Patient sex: M
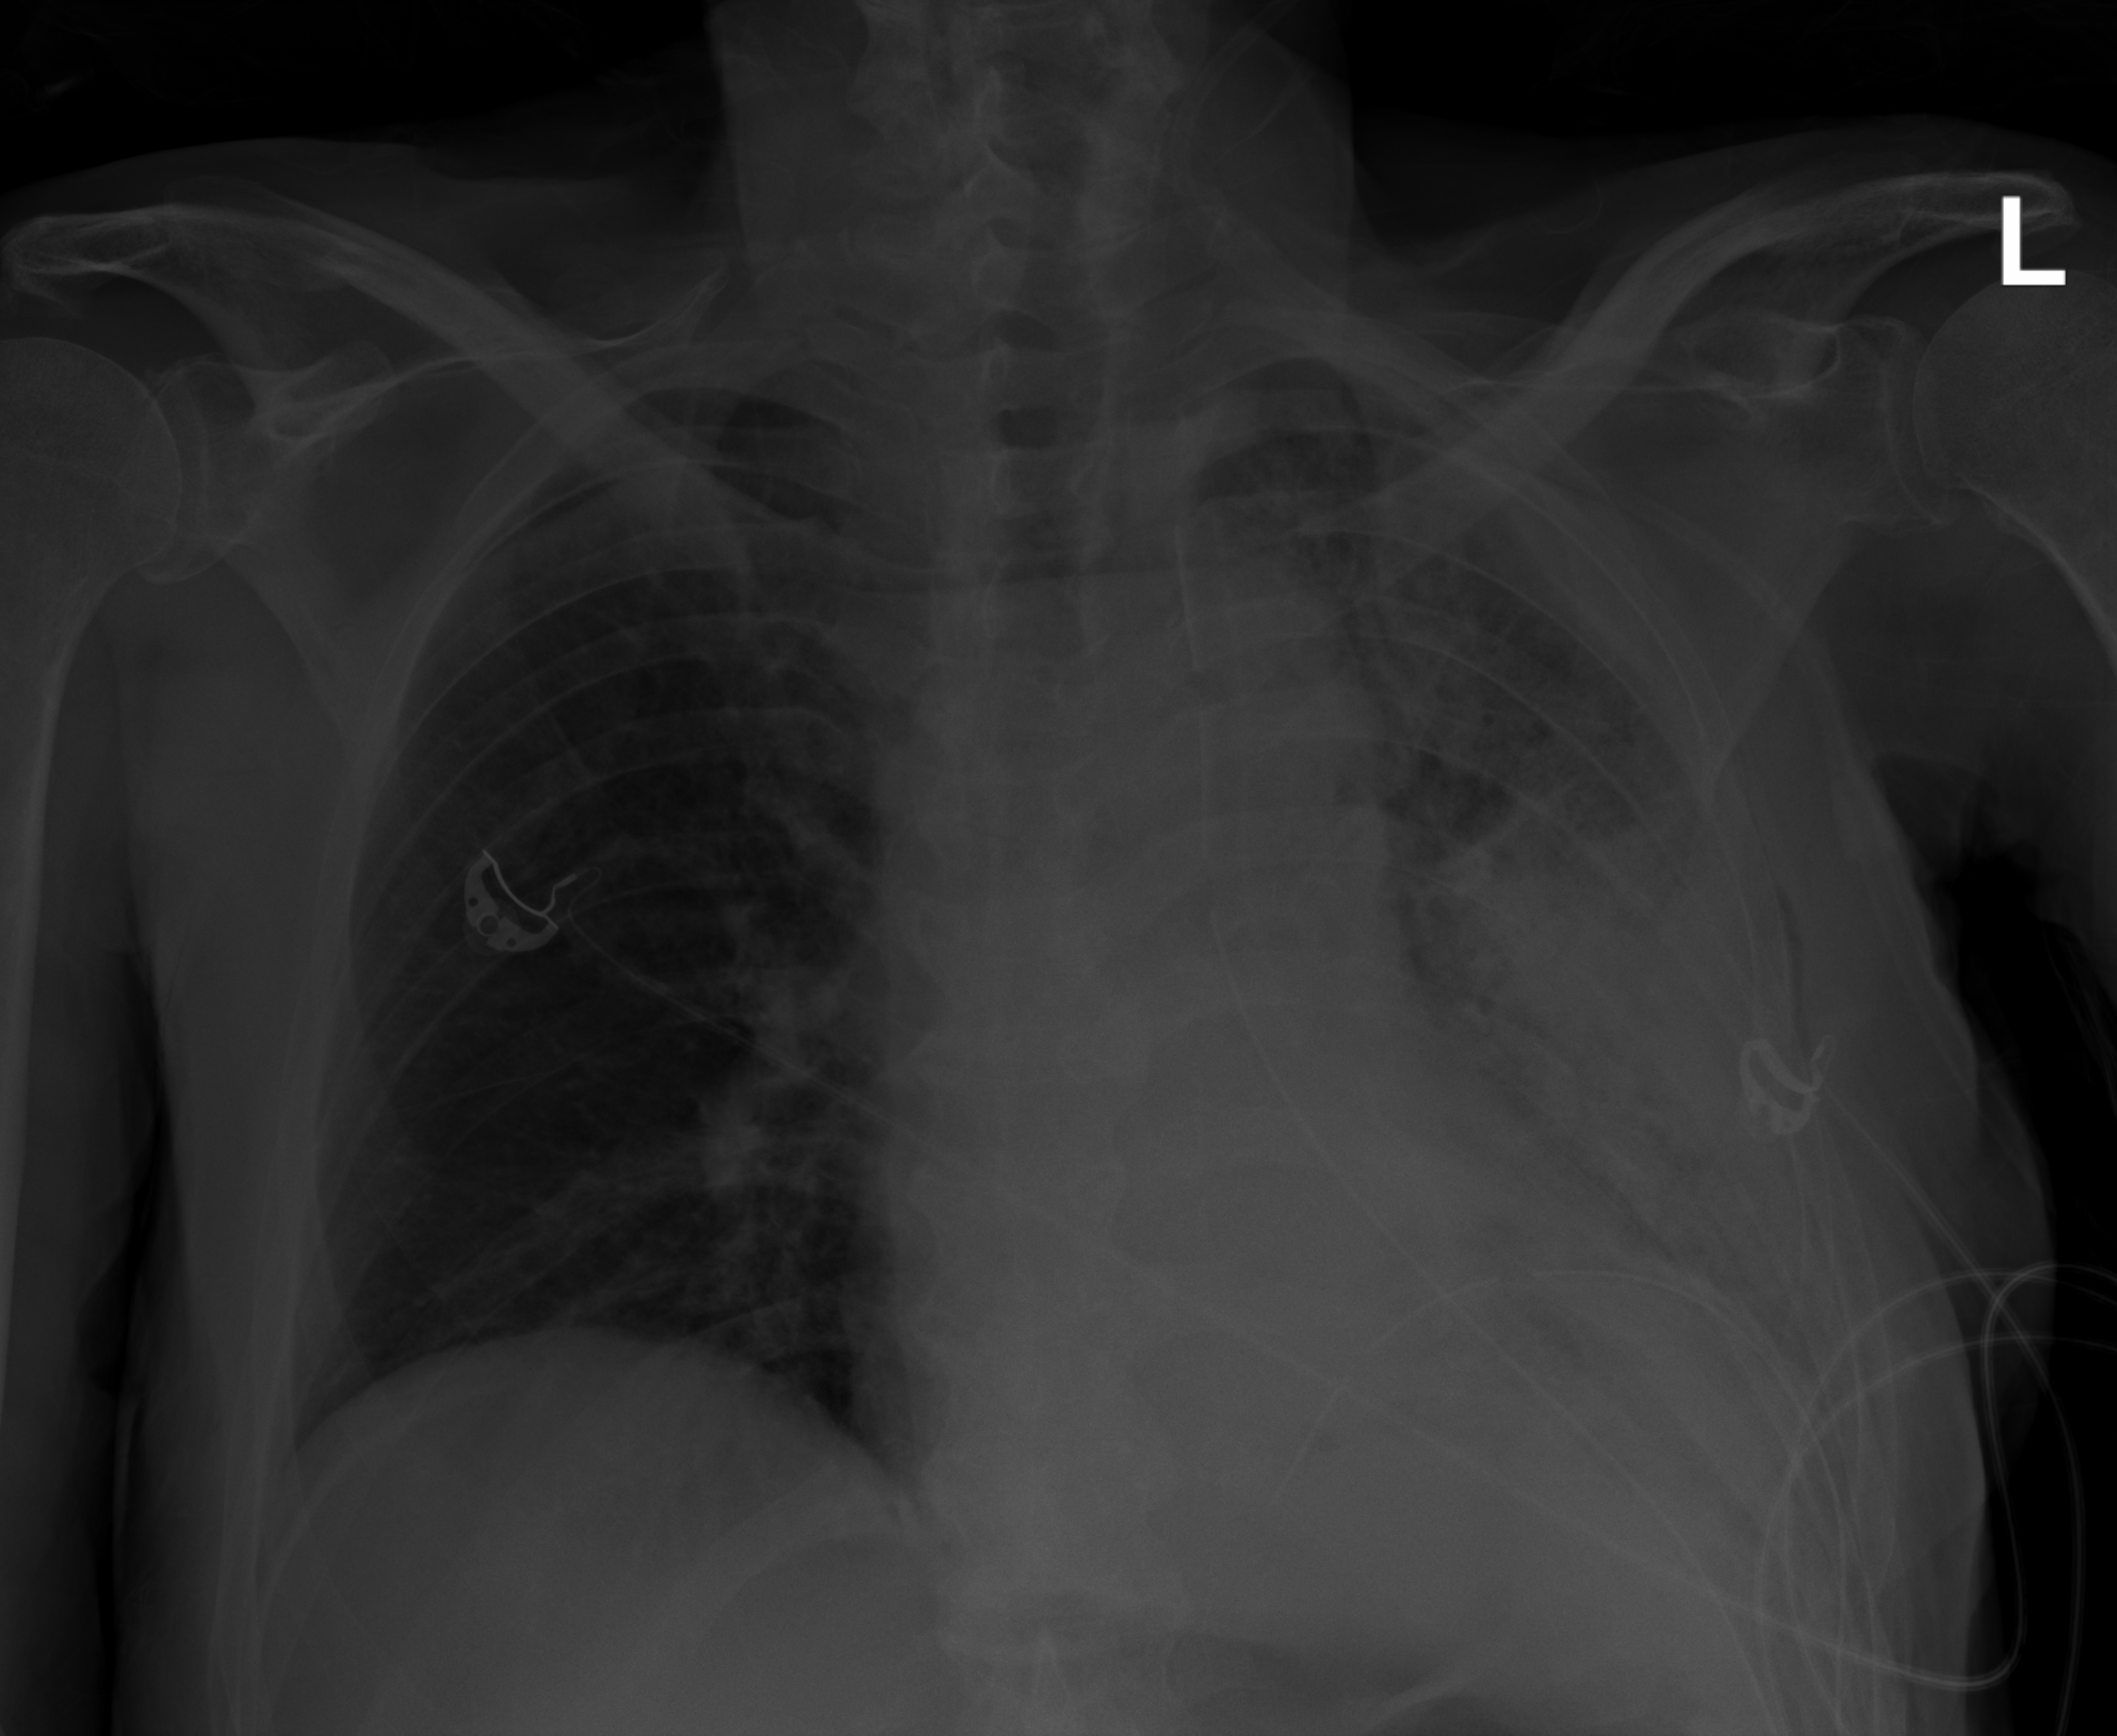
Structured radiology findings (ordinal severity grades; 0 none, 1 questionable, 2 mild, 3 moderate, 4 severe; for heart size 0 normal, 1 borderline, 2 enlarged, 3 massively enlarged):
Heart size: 1
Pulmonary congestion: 0
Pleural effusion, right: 0
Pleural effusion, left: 2
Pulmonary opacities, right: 0
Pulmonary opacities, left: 2
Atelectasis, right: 0
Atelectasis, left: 3